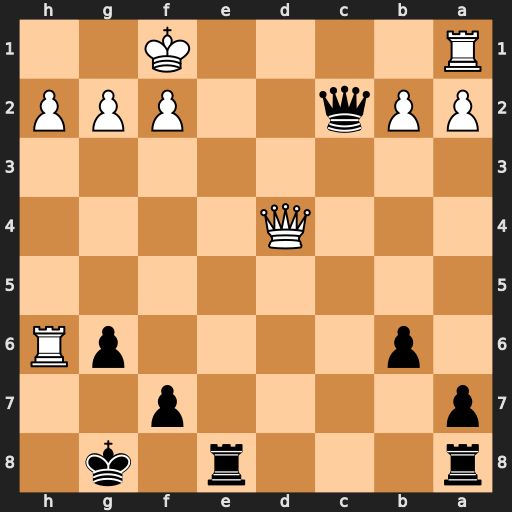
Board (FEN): r3r1k1/p4p2/1p4pR/8/3Q4/8/PPq2PPP/R4K2
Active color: b
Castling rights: -
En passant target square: -
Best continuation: Qe2+ Kg1 Qe1+ Rxe1 Rxe1#